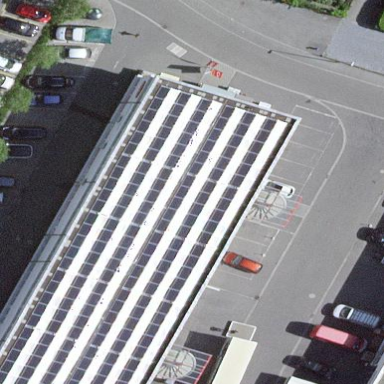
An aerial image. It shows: Supermarket building.